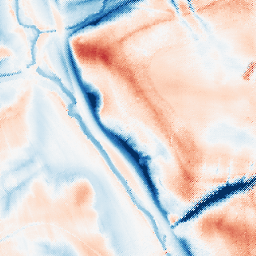
Category: trend_removal
Decomposition family: local_polynomial
Decomposition parameters: window_size: 51
degree: 2
Upsampling method: regularized
Upsampling parameters: scale: 4
lambda_reg: 0.1
Upsampling scale: 4